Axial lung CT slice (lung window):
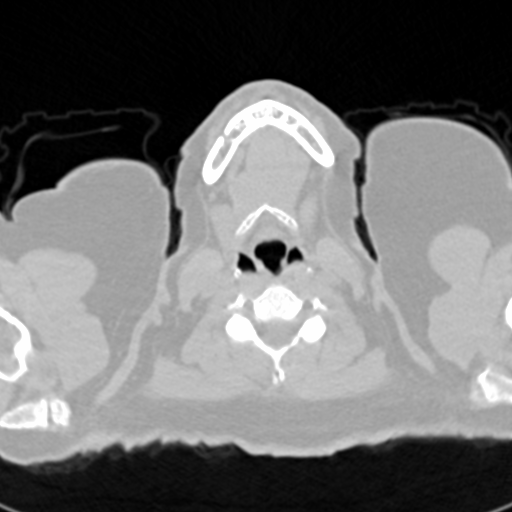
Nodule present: no